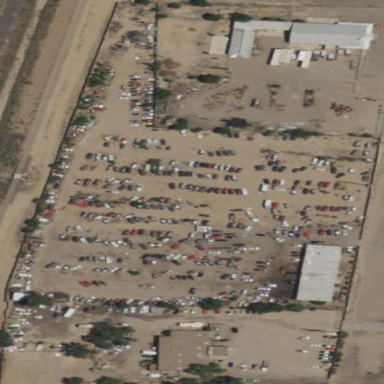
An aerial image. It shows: Scrap yard situated in industrial area.